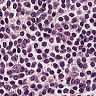
Metastatic tissue present: no